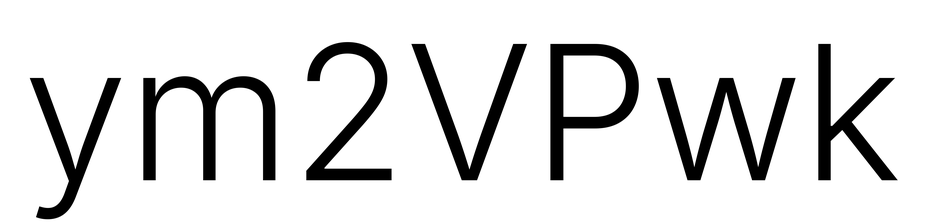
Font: Inter_Light